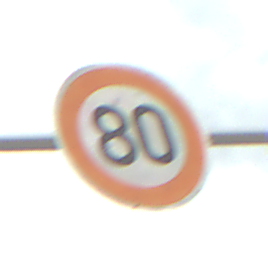
Verkehrszeichen: Geschwindigkeit80
Umgebung: Outdoor, Suburban
Tageszeit: MorningAfternoon
Wetter: PartlyCloudy
Licht: Natural
Jahreszeit: NotSpecified
Kontrast: LowContrast